Question: I have a table (QTableWidget) with data. How I can to create a database SQLite and to save my data. Then I need the next time to load the data again?
Thanks advance!

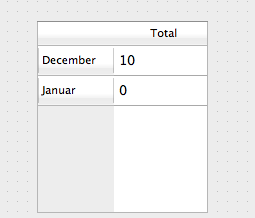
Answer: '''
/*constructor ...*/
{
...
/* create TableView to hold our db */
pcbtv = new QPcbView(this);
pcbtv->setModel(tabsort);
pcbtv->setAlternatingRowColors(true);
pcbtv->setSortingEnabled(true);
pcbtv->setCornerButtonEnabled(false);
pcbtv->setSelectionMode(QAbstractItemView::SingleSelection);
pcbtv->setSelectionBehavior(QAbstractItemView::SelectRows);
pcbtv->setEditTriggers(QTableView::NoEditTriggers); /* start read-only */
pcbtv->resizeColumnsToContents();
/* Header titles must be set on the model */
pcbtv->model()->setHeaderData(PartNo_PartNo, Qt::Horizontal, "Part No");
pcbtv->model()->setHeaderData(PartNo_Name, Qt::Horizontal, "Name");
pcbtv->model()->setHeaderData(PartNo_GteNo, Qt::Horizontal, "GT-E Part No");
pcbtv->model()->setHeaderData(PartNo_GteName, Qt::Horizontal, "GT-Electronics Name");
QHeaderView* header = pcbtv->horizontalHeader();
//header->setToolTip("bliblabloo");
header->setAlternatingRowColors(true);
header->setSectionsMovable(true);
header->setStretchLastSection(true);
pcbtv->setHorizontalHeader(header);
...
}
void PcbList::loadDb(QString filepath)
{
openSqliteDb(filepath, "PARTNO");
}
void PcbList::openSqliteDb(QString dbname, QString table)
{
QSqlDatabase db = QSqlDatabase::addDatabase("QSQLITE");
db.setDatabaseName(dbname);
db.open();
qDebug() << "connected to db " << dbname;
tabmod = new QSqlTableModel(this, db);
tabmod->setTable(table);
tabmod->setSort(PartNo_GteNo, Qt::AscendingOrder);
tabmod->setEditStrategy(QSqlTableModel::OnFieldChange);
tabmod->select();
}
'''